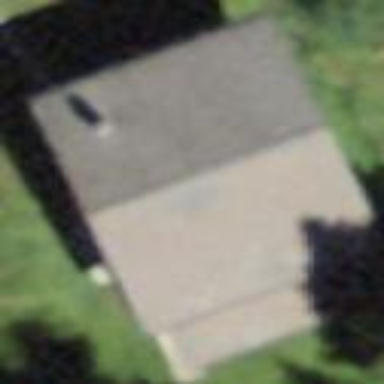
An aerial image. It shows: Detached building with gabled roof.